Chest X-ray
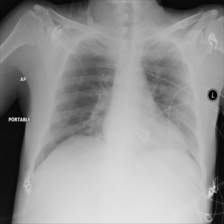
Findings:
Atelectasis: negative
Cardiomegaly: negative
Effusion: negative
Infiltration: negative
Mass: negative
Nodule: negative
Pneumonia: negative
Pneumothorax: negative
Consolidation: negative
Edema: negative
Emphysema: negative
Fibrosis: negative
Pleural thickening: negative
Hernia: negative